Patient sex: F
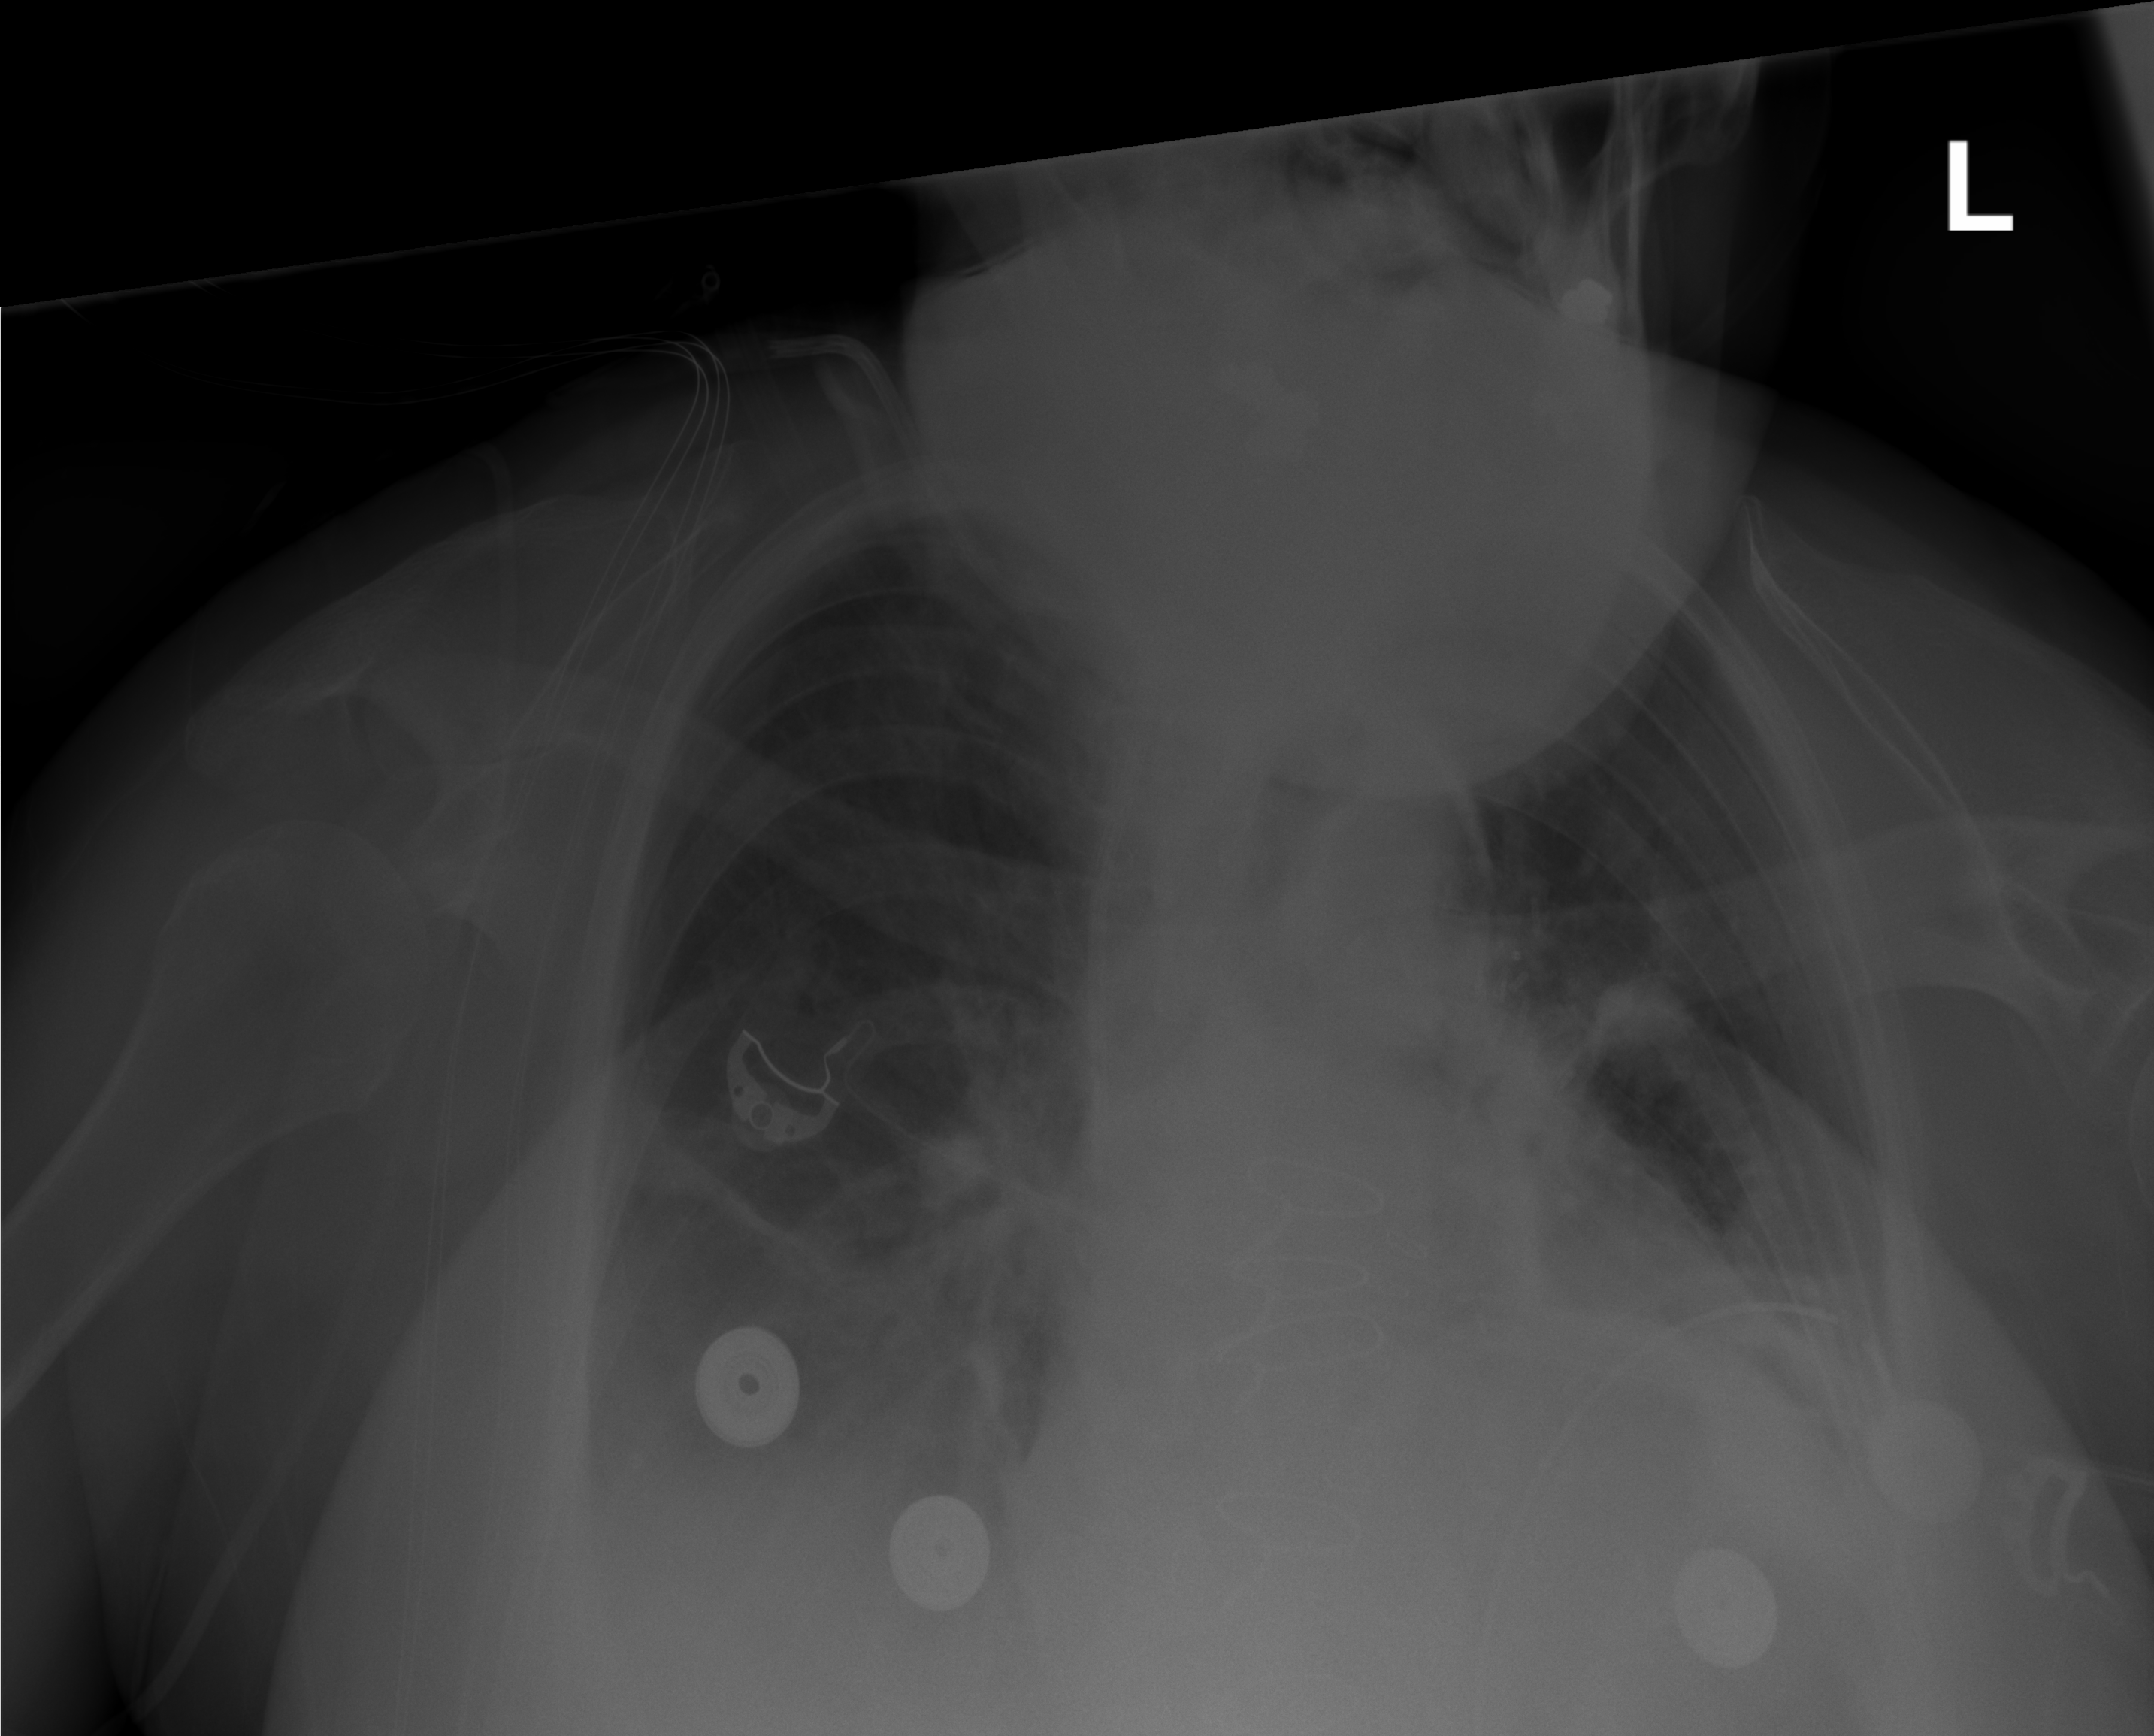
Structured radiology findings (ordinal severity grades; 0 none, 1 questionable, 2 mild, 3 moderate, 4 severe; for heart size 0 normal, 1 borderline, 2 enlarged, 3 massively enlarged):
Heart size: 2
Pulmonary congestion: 0
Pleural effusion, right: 3
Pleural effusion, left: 1
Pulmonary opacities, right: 0
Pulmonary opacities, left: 0
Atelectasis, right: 3
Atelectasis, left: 2